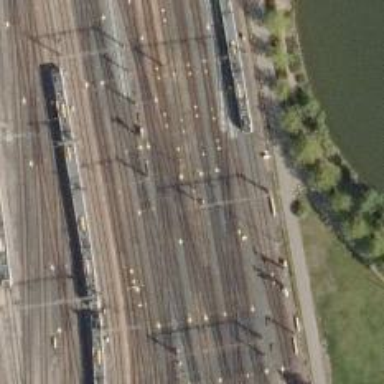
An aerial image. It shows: Railway track with continuous electrified contact lines.